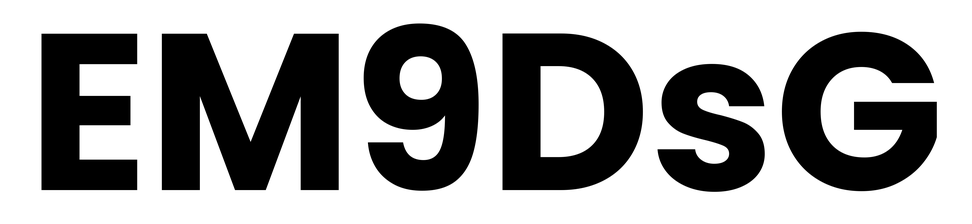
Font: Poppins-Bold